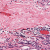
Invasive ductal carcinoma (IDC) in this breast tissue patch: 1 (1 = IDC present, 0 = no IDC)